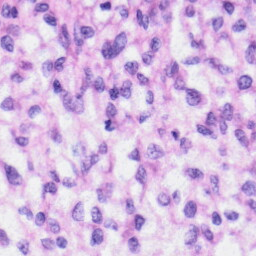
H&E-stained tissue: Liver